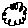
Label: cloud